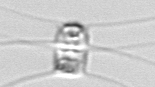
Label: Chaetoceros_similis